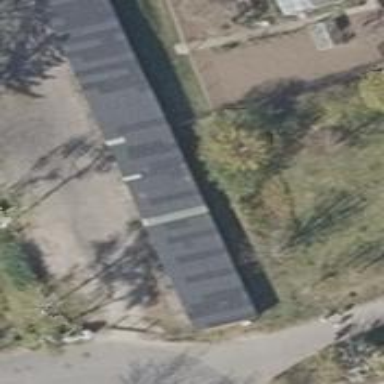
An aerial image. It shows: Group of garages.